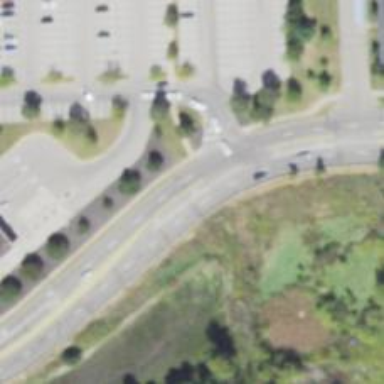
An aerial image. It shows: Unclassified road with asphalt surface. There is sidewalk on the left side.